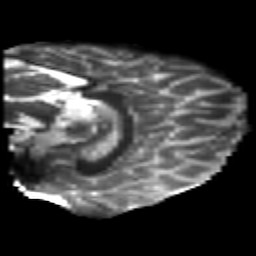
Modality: T2w
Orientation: sagittal
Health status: healthy
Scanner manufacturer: philips
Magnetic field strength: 3 T
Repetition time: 6.964 s
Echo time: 0.092 s